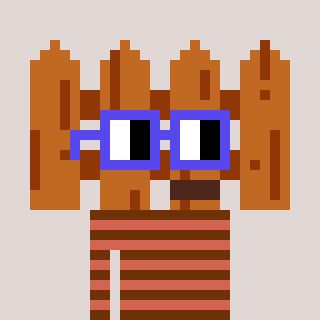
a pixel art character with square blue glasses, a fence-shaped head and a peachy-colored body on a warm background